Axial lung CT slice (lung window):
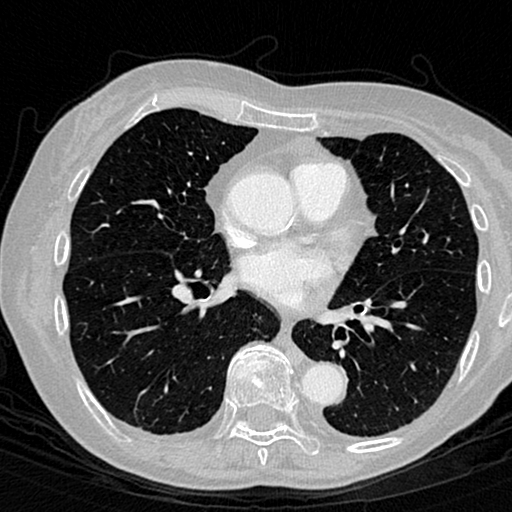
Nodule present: no